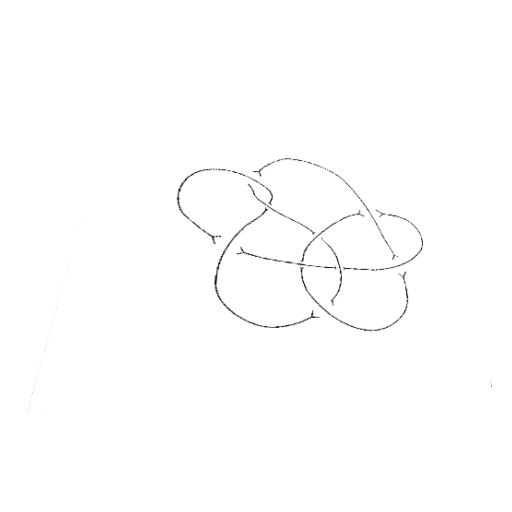
Crossing number: 9